Field crop: maize
Growth stage: 2
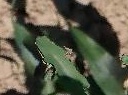
Species: maize